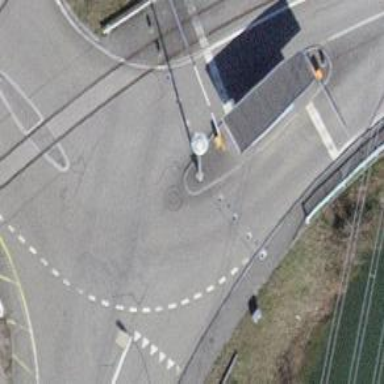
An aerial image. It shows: Lift gate barrier.